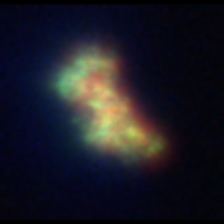
Taxon: Unknown_detritus
Group: Unknown